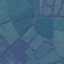
Land use / land cover: Pasture